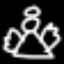
Label: angel